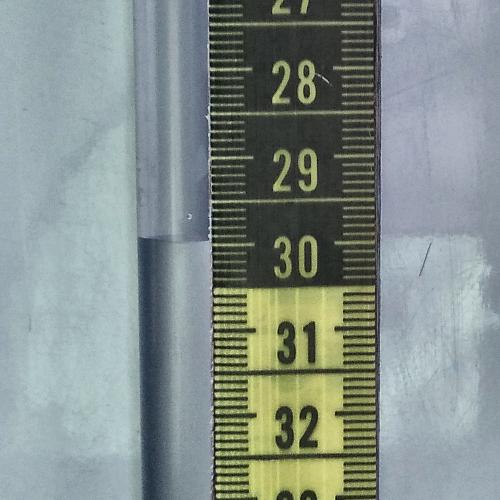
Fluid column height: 30.0 cm